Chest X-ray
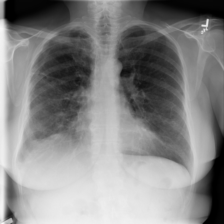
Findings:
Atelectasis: negative
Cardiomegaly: negative
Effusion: negative
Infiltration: negative
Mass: negative
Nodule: negative
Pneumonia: negative
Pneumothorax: negative
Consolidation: negative
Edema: negative
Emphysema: negative
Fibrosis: negative
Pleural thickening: negative
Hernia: negative